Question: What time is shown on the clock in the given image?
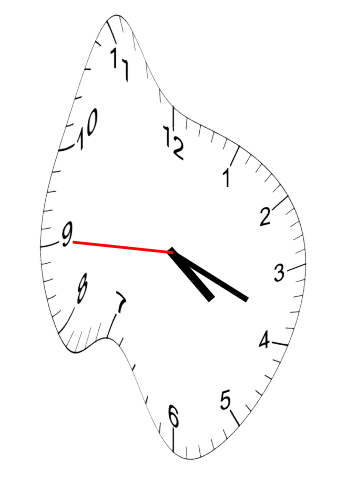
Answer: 04:18:45